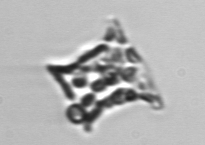
Label: Eucampia